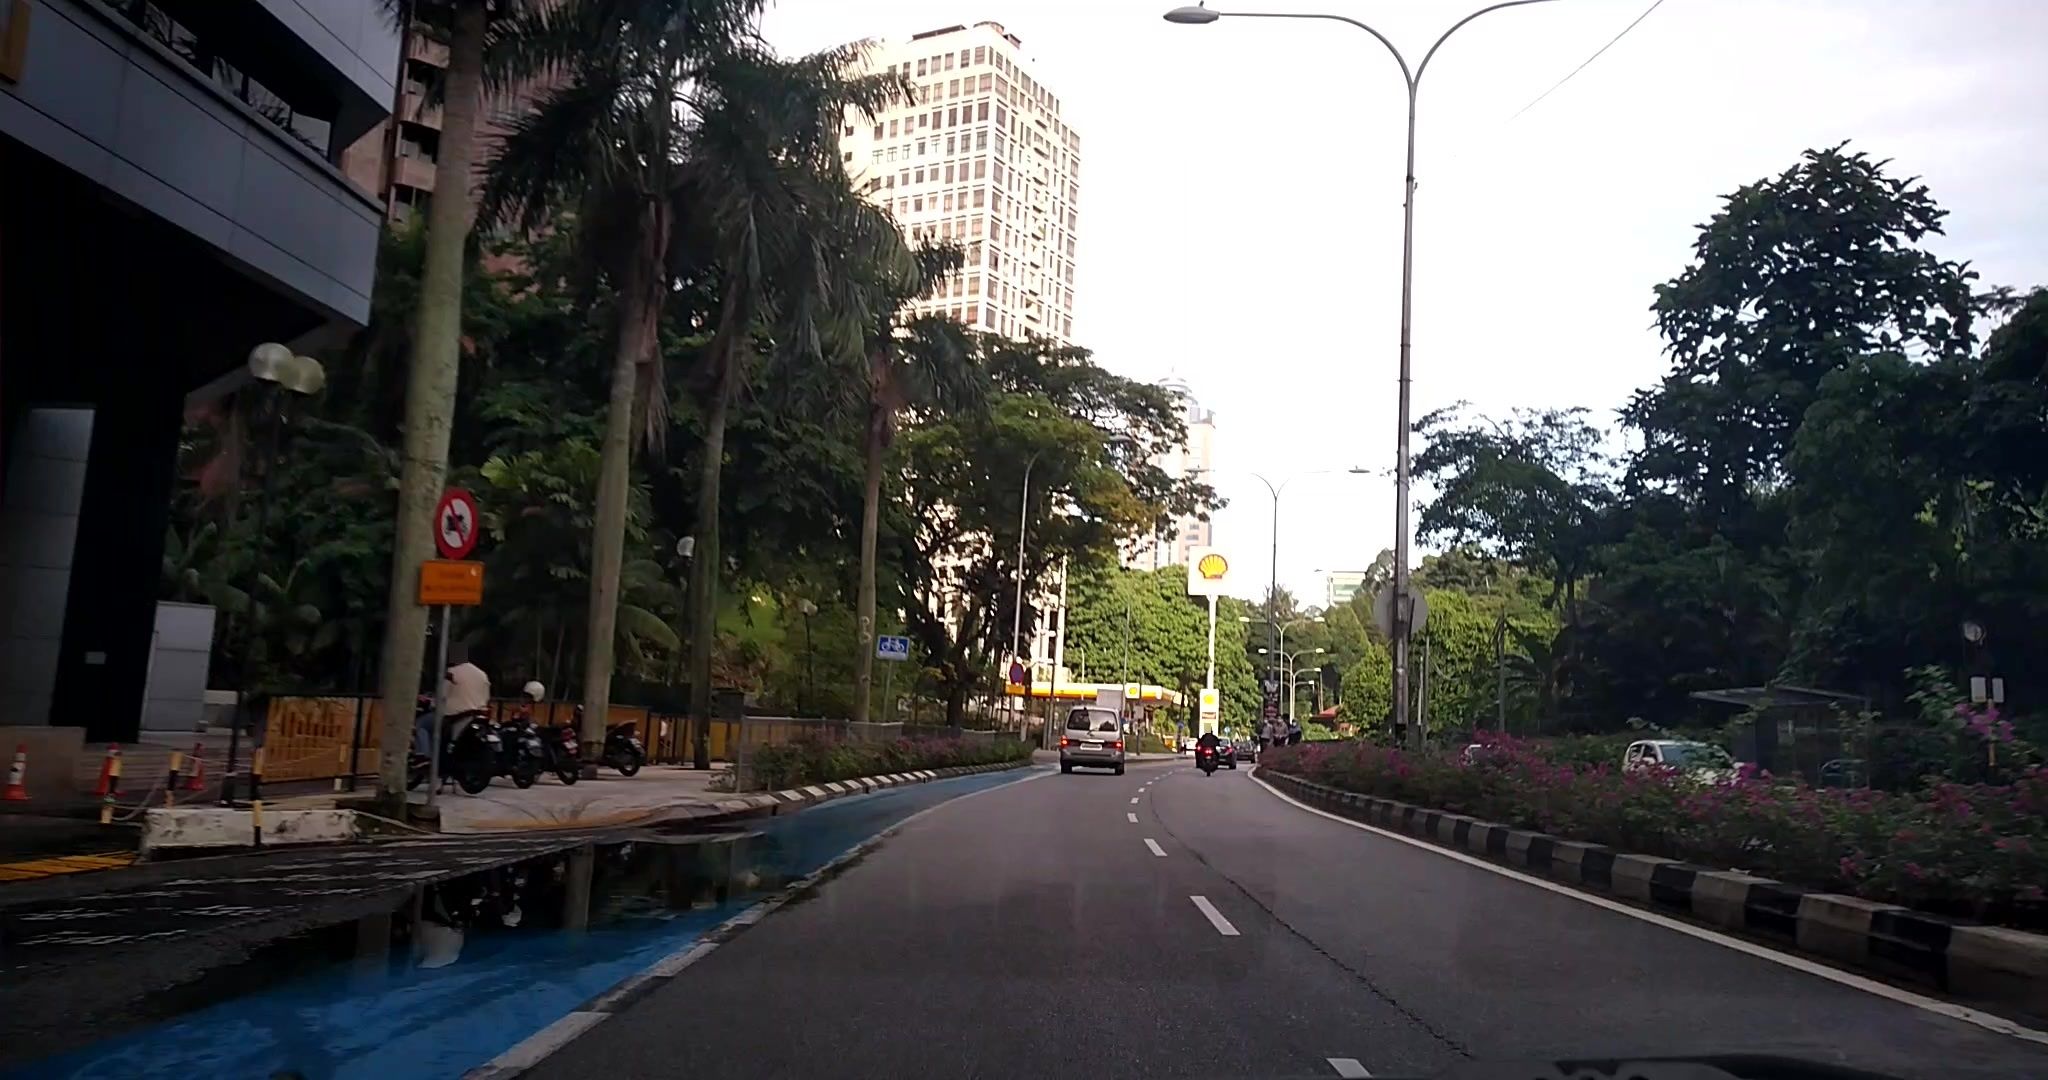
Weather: clear
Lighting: day
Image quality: good
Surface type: driving surface
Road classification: secondary
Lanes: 2
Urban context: urban centre
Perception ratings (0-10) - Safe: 6.85, Lively: 8.26, Beautiful: 6.76, Boring: 4.87, Depressing: 2.02, Wealthy: 7.3